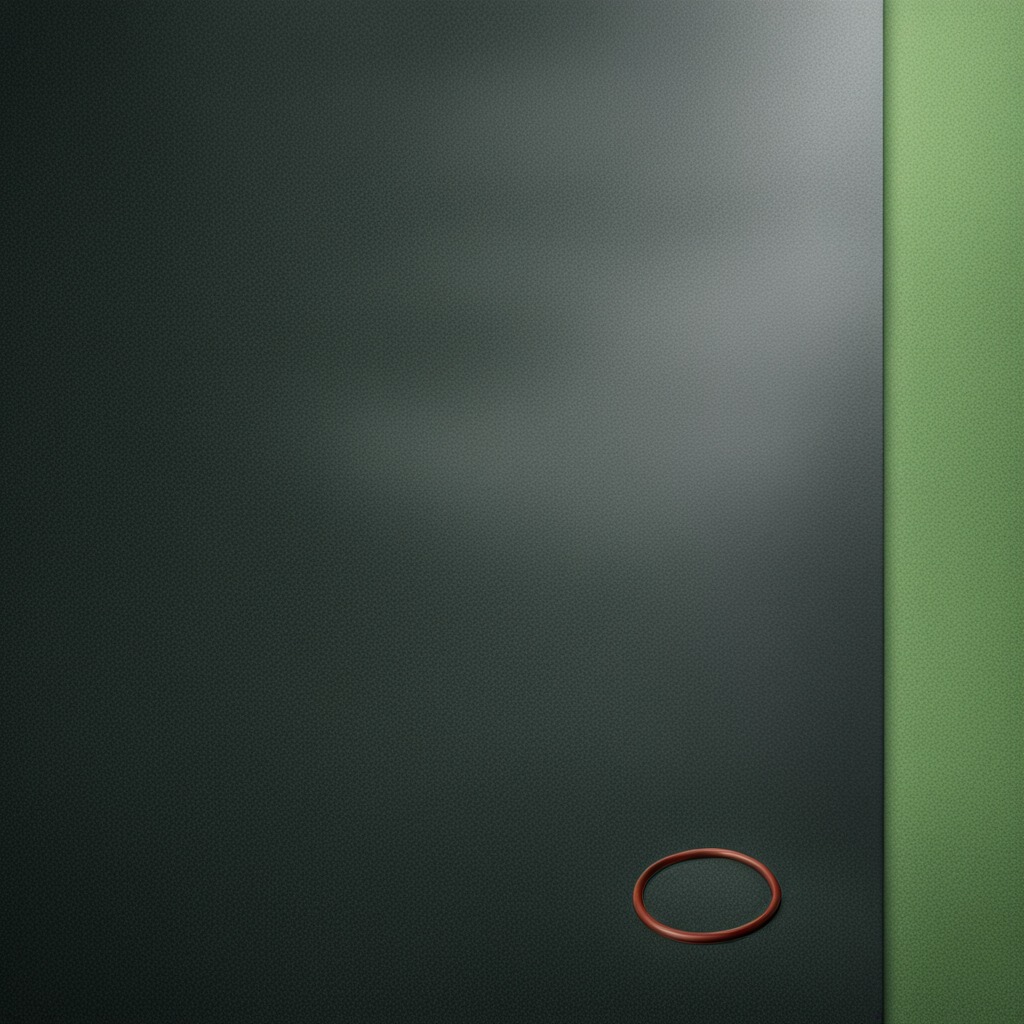
A rubber O-ring is lying on the green rubber mat.